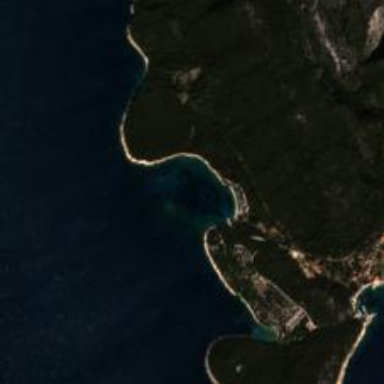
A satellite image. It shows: Beautiful bay with natural surroundings.